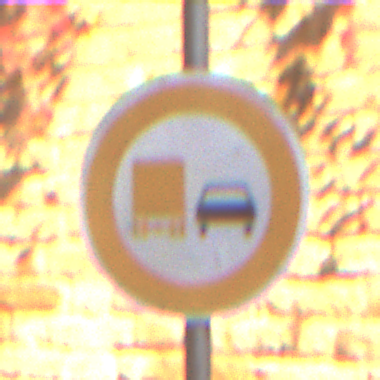
Verkehrszeichen: UeberholverbotKraftfahrzeuge
Umgebung: Outdoor, Urban
Tageszeit: MorningAfternoon
Wetter: Clear
Licht: Natural
Jahreszeit: NotSpecified
Kontrast: MediumContrast